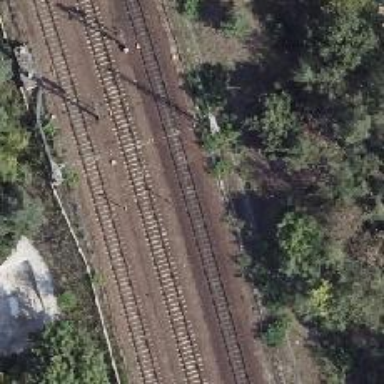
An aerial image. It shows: Railway signal.